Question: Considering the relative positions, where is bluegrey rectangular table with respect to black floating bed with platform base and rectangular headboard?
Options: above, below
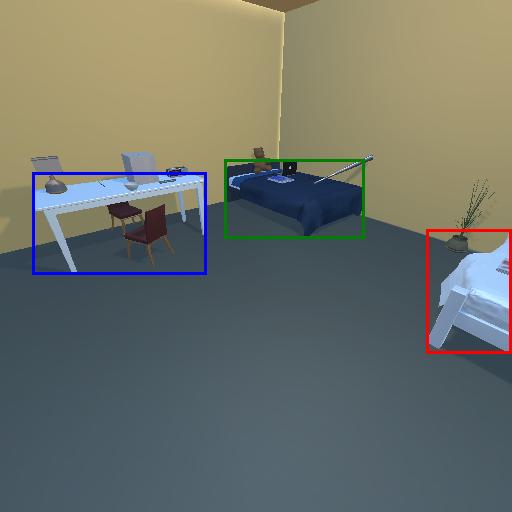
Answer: above